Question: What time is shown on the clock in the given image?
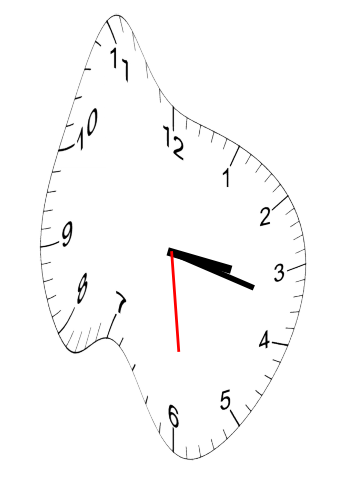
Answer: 03:17:29